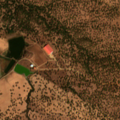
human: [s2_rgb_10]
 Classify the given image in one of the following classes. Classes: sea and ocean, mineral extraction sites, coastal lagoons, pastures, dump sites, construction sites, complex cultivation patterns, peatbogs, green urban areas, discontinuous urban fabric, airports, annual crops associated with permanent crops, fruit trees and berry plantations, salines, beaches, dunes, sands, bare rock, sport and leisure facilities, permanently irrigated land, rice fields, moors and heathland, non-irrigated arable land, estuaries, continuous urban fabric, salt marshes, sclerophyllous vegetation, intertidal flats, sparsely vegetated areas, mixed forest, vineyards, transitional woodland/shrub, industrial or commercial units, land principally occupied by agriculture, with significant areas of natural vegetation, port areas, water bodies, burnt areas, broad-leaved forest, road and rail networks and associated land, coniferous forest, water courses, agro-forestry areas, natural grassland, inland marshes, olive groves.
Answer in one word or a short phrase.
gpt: non-irrigated arable land, agro-forestry areas, broad-leaved forest